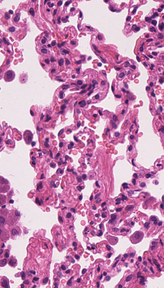
Tumor epithelial tissue: no
Tumor-associated stroma tissue: no
Normal tissue: yes